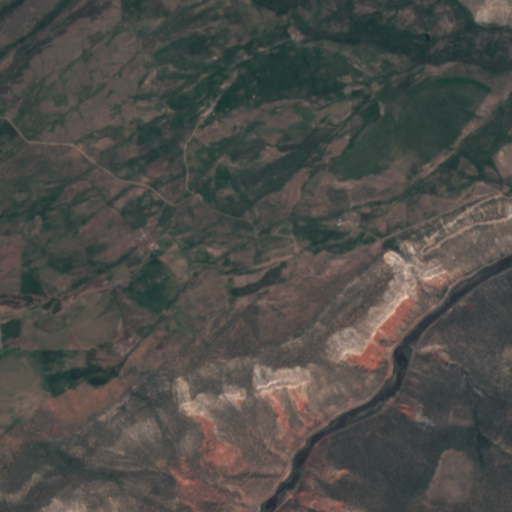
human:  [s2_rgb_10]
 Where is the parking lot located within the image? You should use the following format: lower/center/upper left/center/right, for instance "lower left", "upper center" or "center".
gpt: The parking lot is located in the lower center of the image.
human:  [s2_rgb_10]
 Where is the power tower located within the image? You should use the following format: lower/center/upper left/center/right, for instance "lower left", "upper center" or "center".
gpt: There is no power tower in the image.